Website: slack
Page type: payment
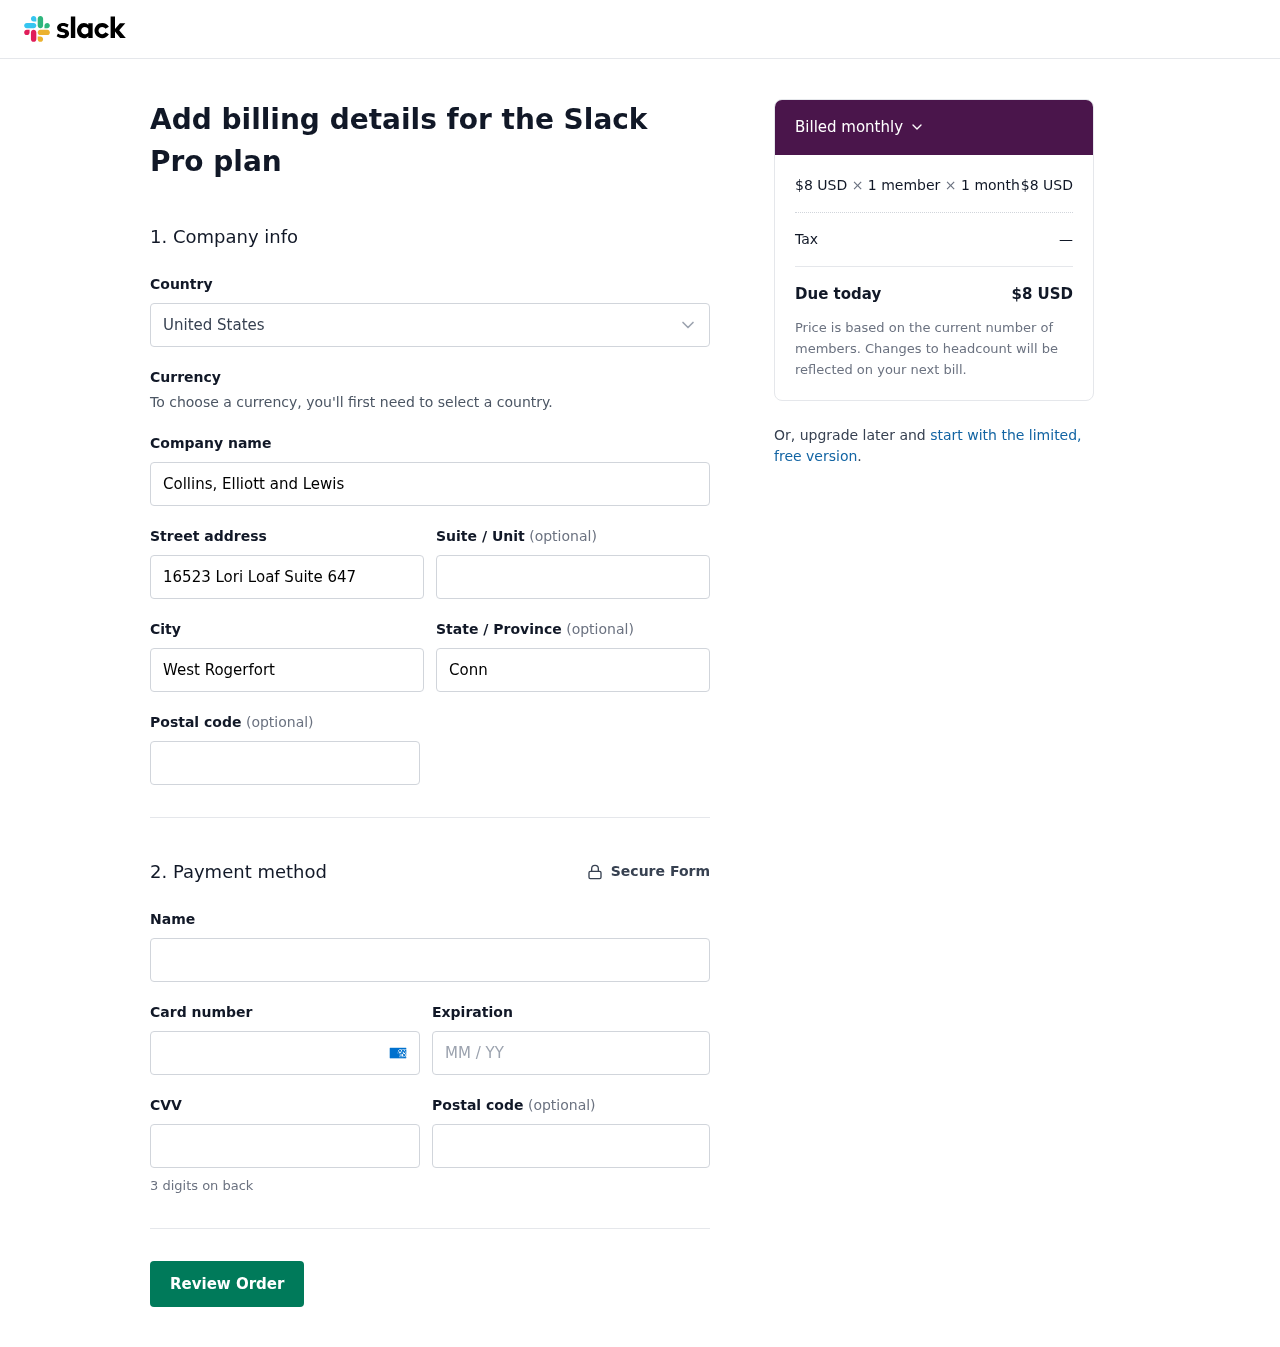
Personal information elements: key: PII_COUNTRY
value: United States
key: PII_COMPANY
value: Collins, Elliott and Lewis
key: PII_STREET
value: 16523 Lori Loaf Suite 647
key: PII_CITY
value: West Rogerfort
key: PII_STATE
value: Connecticut
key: PII_POSTCODE
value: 67803
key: PII_FULLNAME
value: Carolyn Sherman
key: PII_CARD_NUMBER
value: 3717 9280 9842 134
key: PII_CARD_EXPIRY
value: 08/28
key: PII_CARD_CVV
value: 7138
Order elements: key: ORDER_PRICE_PER_MEMBER
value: $8 USD
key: ORDER_NUM_MEMBERS
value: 1 member
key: ORDER_NUM_MONTHS
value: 1 month
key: ORDER_SUBTOTAL
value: $8 USD
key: ORDER_TAX
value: —
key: ORDER_TOTAL
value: $8 USD